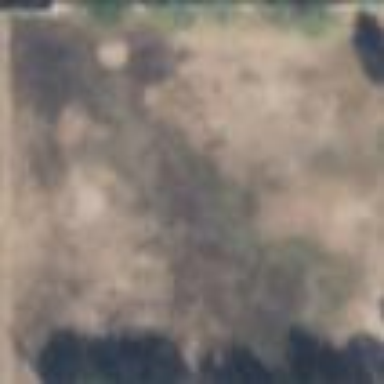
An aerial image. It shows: Area covered with grass.